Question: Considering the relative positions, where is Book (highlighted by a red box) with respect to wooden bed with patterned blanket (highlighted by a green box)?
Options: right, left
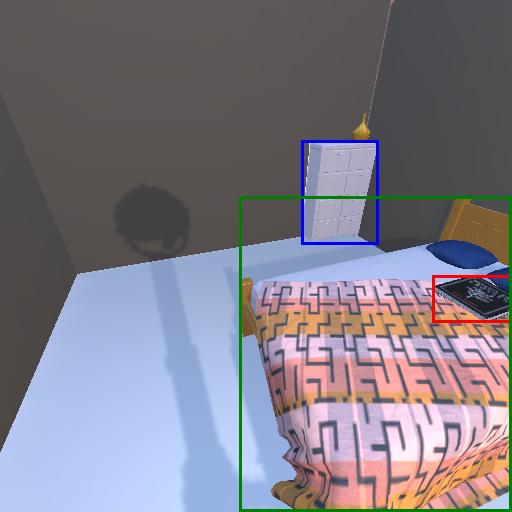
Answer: right